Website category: university
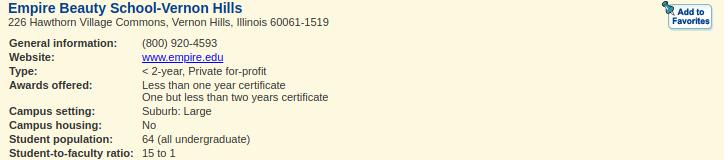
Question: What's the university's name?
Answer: Empire Beauty School-Vernon Hills

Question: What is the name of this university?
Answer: Empire Beauty School-Vernon Hills

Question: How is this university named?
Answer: Empire Beauty School-Vernon Hills

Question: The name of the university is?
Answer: Empire Beauty School-Vernon Hills

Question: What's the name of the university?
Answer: Empire Beauty School-Vernon Hills

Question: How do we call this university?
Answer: Empire Beauty School-Vernon Hills

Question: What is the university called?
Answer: Empire Beauty School-Vernon Hills

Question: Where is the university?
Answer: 226 Hawthorn Village Commons, Vernon Hills, Illinois 60061-1519

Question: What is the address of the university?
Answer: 226 Hawthorn Village Commons, Vernon Hills, Illinois 60061-1519

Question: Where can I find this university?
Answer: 226 Hawthorn Village Commons, Vernon Hills, Illinois 60061-1519

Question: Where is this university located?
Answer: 226 Hawthorn Village Commons, Vernon Hills, Illinois 60061-1519

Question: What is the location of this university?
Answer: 226 Hawthorn Village Commons, Vernon Hills, Illinois 60061-1519

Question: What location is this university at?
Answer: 226 Hawthorn Village Commons, Vernon Hills, Illinois 60061-1519

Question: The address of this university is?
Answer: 226 Hawthorn Village Commons, Vernon Hills, Illinois 60061-1519

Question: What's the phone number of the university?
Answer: (800) 920-4593

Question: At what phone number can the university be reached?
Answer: (800) 920-4593

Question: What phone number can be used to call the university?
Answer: (800) 920-4593

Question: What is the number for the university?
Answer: (800) 920-4593

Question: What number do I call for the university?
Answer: (800) 920-4593

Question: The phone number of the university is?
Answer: (800) 920-4593

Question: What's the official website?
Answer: www.empire.edu

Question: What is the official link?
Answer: www.empire.edu

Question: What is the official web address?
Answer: www.empire.edu

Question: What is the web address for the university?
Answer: www.empire.edu

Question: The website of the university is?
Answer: www.empire.edu

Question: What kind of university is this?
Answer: < 2-year, Private for-profit

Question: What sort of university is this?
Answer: < 2-year, Private for-profit

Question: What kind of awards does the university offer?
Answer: Less than one year certificate One but less than two years certificate

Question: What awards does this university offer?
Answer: Less than one year certificate One but less than two years certificate

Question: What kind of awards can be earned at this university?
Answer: Less than one year certificate One but less than two years certificate

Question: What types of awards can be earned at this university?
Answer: Less than one year certificate One but less than two years certificate

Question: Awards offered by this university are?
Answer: Less than one year certificate One but less than two years certificate

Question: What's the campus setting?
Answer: Suburb: Large

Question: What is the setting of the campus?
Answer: Suburb: Large

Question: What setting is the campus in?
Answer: Suburb: Large

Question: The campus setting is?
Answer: Suburb: Large

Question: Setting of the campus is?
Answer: Suburb: Large

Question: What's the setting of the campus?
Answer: Suburb: Large

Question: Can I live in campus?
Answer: No

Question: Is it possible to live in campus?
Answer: No

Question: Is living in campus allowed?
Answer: No

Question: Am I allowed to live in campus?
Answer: No

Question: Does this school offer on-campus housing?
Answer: No

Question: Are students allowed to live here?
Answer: No

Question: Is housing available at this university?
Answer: No

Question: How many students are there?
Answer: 64 (all undergraduate)

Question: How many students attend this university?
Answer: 64 (all undergraduate)

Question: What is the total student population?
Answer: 64 (all undergraduate)

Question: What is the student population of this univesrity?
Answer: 64 (all undergraduate)

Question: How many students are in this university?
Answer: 64 (all undergraduate)

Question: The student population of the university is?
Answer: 64 (all undergraduate)

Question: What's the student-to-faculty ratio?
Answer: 15 to 1

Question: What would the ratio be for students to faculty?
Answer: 15 to 1

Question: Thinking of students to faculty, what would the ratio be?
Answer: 15 to 1

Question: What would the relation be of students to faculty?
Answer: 15 to 1

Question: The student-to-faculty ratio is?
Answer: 15 to 1

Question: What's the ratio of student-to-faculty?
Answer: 15 to 1

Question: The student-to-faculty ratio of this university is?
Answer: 15 to 1